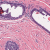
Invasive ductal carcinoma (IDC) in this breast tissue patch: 0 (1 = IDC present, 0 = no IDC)